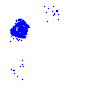
Particle: electron